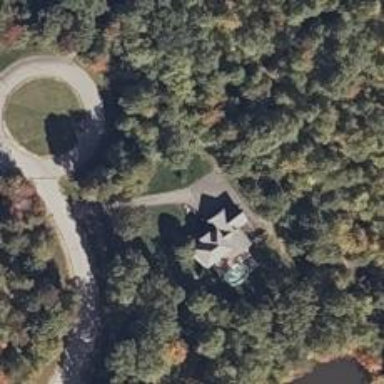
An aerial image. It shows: Driveway.